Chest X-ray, PA view. Patient: 61 years old, sex M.
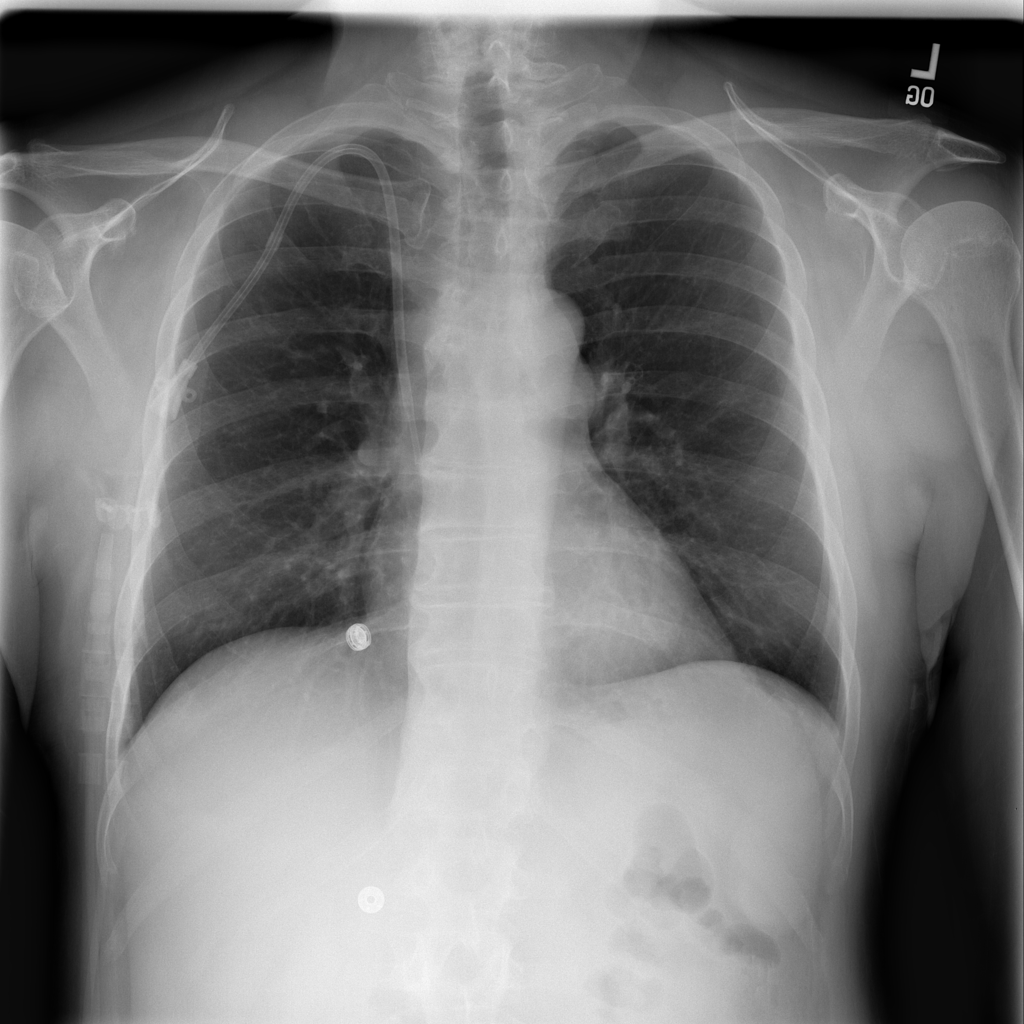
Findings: No Finding